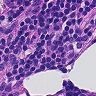
Metastatic tissue present: no